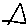
Label: triangle